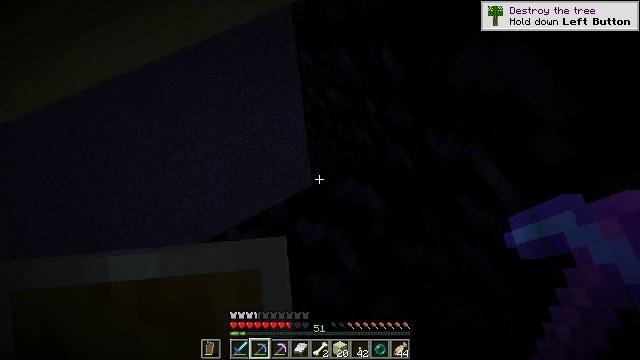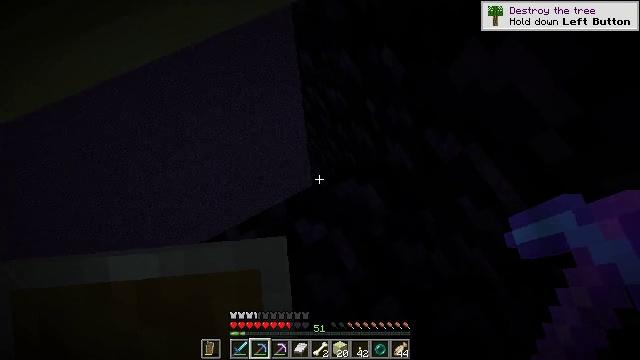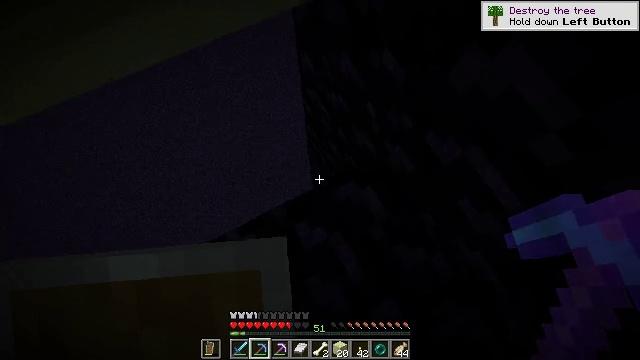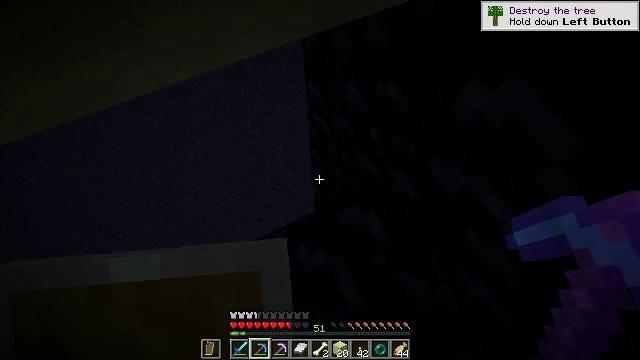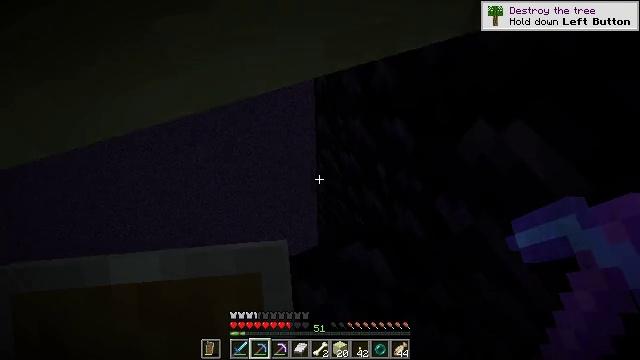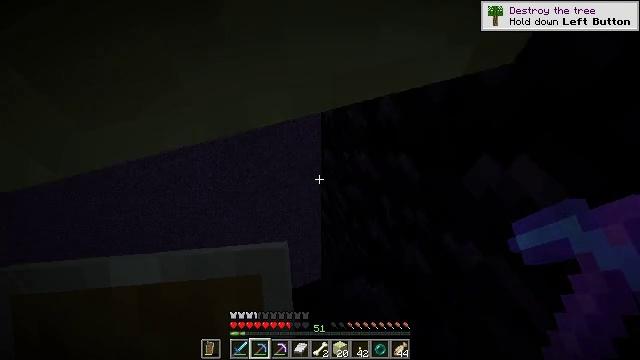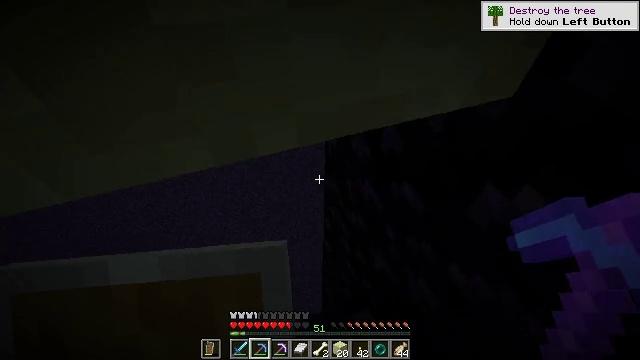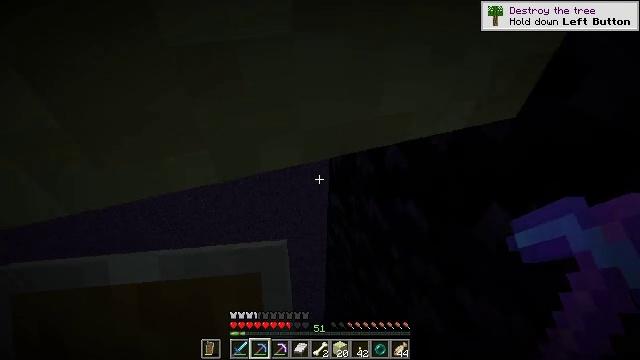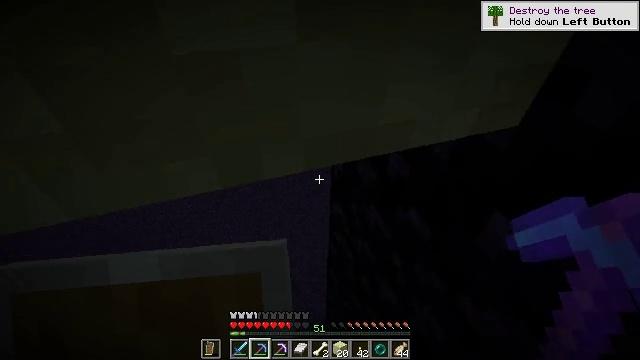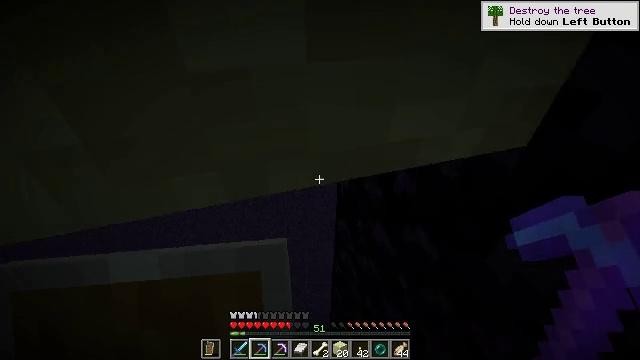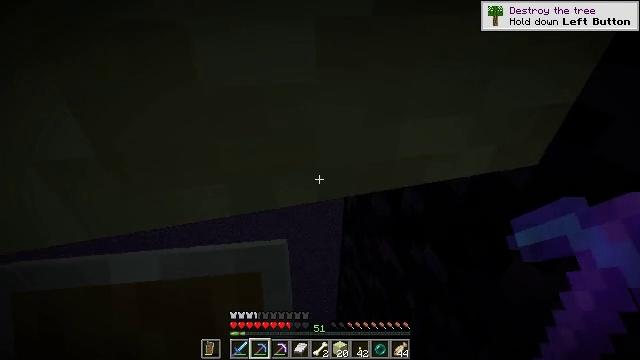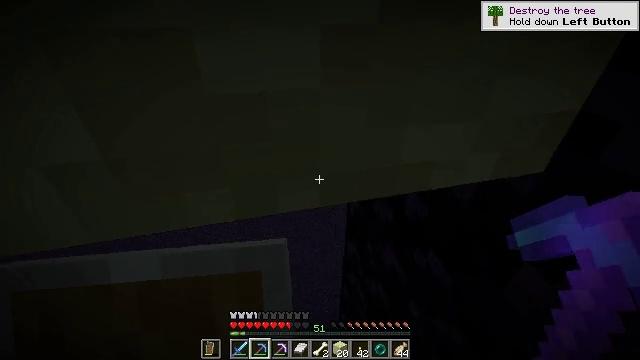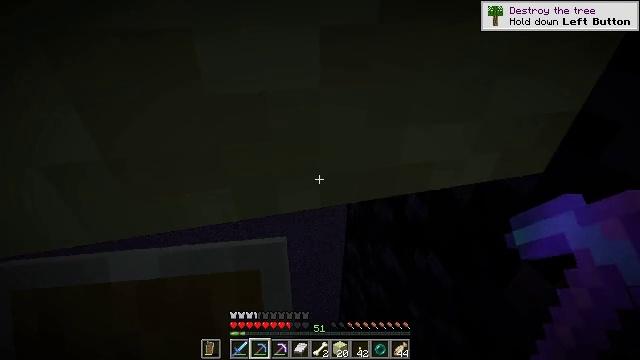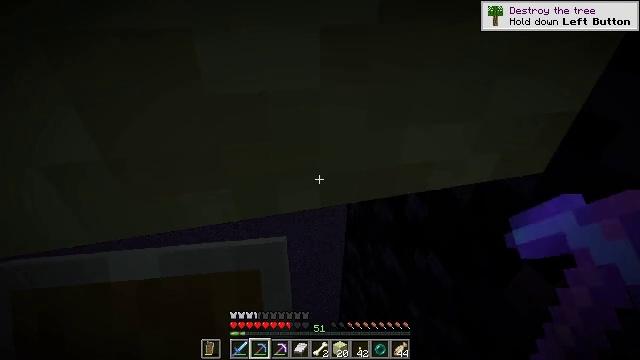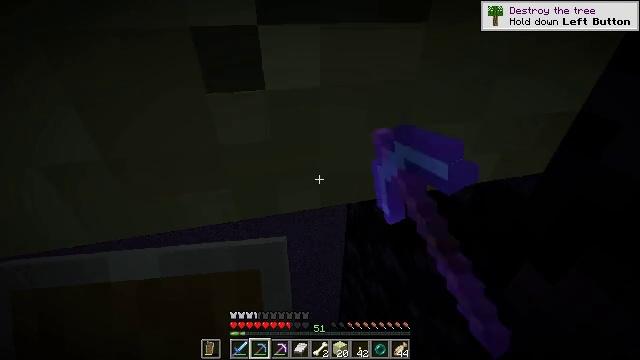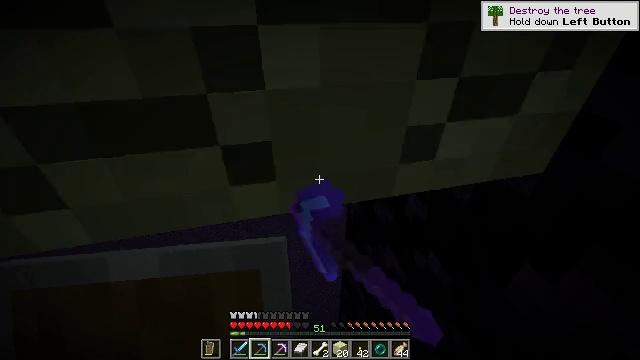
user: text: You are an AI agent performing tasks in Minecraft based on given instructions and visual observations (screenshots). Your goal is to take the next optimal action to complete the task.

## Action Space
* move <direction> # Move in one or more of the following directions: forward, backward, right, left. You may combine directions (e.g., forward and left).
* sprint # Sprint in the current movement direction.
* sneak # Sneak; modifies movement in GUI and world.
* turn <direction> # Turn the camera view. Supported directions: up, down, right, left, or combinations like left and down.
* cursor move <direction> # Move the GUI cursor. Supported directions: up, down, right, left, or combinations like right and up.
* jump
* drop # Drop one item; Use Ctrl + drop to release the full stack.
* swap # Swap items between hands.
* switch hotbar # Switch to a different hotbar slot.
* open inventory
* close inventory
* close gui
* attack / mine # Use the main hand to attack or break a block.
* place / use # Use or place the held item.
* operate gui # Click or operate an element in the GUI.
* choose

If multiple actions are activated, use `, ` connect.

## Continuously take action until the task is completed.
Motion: motion action
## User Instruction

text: Gather end stone from the End.
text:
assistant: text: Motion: sneak
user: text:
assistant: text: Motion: sneak
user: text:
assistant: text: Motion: sneak, turn left and up
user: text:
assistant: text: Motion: sneak, turn left and up
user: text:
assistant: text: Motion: sneak, turn left and up
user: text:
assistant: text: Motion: sneak, turn left and up
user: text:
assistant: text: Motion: sneak, turn left and up
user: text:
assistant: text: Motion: sneak, turn up
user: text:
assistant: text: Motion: sneak, turn left and up
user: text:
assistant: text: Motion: sneak, turn left and up
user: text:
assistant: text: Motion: sneak, turn up
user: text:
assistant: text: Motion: sneak
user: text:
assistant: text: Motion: sneak, attack / mine
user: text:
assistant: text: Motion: sneak, attack / mine
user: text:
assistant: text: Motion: sneak, attack / mine
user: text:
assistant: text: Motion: sneak
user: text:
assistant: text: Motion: sneak
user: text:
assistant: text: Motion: sneak
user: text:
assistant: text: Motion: sneak, turn down
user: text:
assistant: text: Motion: sneak, turn down
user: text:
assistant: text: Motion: sneak, turn right and down
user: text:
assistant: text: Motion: sneak, turn right and down
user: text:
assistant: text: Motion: sneak, turn right and down
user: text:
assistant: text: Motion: sneak, turn right and down
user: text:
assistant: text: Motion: sneak
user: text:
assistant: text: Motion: sneak, turn left and up
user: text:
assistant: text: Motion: sneak, turn left and up
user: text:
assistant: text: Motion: sneak, turn left and up
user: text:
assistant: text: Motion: sneak, turn left and up
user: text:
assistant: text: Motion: sneak